Question: I want to convert a short form of a tree string expression (with parentheses) into the full form of it.
This is an example tree expression:
'''
intput: ((((XX(XXX(XX
output: ((((XX)(XX))X)(XX))
'''
and this tree looks like:
.
can some one provides me full code or at least some part of code in C++?
other example:
'''
input: (S((SS(S(S(((S(SSSS
output: (S((SS)(S(S(((S(SS))S)S)))))
'''
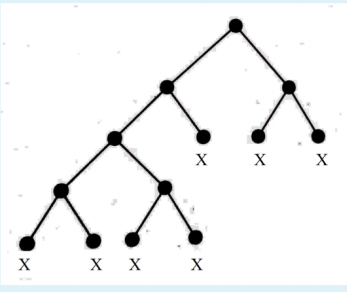
Answer: It is an inorder tree traversal process.
.
If you want I can write the full solution which will take some time.
Can You give me an example code(I mean is there any code snippets given)?
Or I have to write tree-building code and then output?
look at you code:
Let answer string = "";
step 01: root -->(, answer = "(", go left
step02: root --->(, answer = "((", go left
step 03: root -->( answer = "(((", go left
step04: root --> ( answer = "((((, go left
step 05: root ---> x answer = "((((x, there is no left, go right of step 04
step 06: root--> x, answer = "((((xx, there is no left, right, so add ")"
so the answer will be = "((((xx), and go right of step 03
step 07: root -->(, answer = "(((xx)(, go left
step 08: root--> x answer = "((((xx)(x, no left go right of step 07
step 09: root--> x answer = "((((xx)(xx, there is no left or right , go back, add")"
so the answer will be= "((((xx)(xx)
same way you can solve the rest of the tree.
If there is no child node, and the node is right of parent node add ")"(closing bracket)